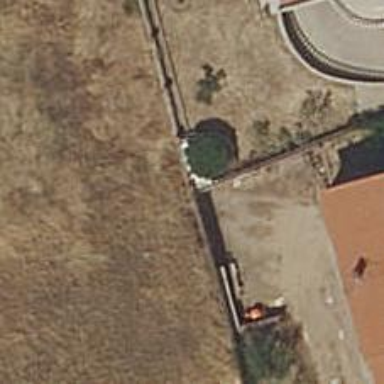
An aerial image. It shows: Wall barrier.